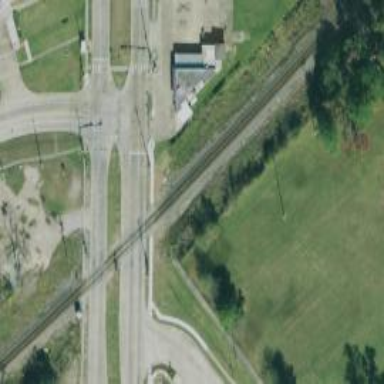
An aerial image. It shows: Crossing for the railway.